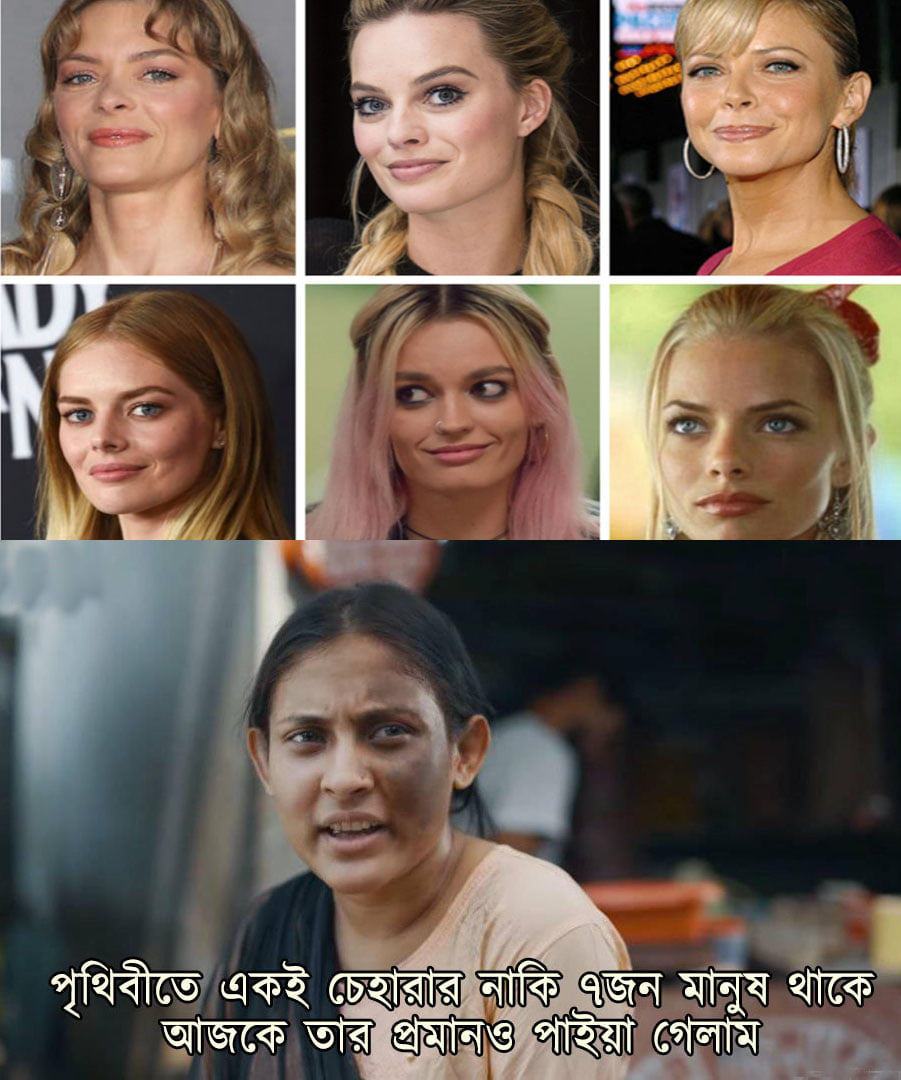
Caption: পৃথিবীতে একই চেহারার নাকি ৭ জন মানুষ থাকে আজকে তার প্রমানও পাইয়া গেলাম
Label: hate